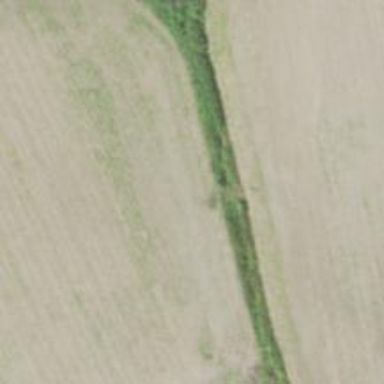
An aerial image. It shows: Culvert tunnel.